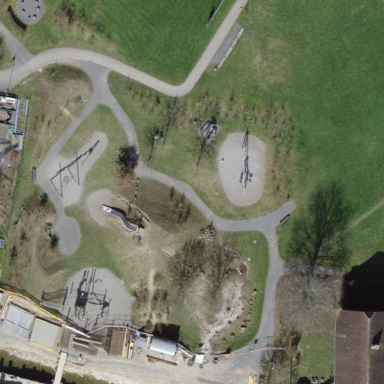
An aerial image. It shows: Playground area for leisure activities on the land.